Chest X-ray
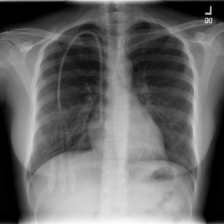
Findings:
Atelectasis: negative
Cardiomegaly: negative
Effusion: negative
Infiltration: negative
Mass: negative
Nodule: negative
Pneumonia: negative
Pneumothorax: negative
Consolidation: negative
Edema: negative
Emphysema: negative
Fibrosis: negative
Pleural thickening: negative
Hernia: negative